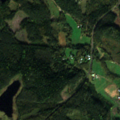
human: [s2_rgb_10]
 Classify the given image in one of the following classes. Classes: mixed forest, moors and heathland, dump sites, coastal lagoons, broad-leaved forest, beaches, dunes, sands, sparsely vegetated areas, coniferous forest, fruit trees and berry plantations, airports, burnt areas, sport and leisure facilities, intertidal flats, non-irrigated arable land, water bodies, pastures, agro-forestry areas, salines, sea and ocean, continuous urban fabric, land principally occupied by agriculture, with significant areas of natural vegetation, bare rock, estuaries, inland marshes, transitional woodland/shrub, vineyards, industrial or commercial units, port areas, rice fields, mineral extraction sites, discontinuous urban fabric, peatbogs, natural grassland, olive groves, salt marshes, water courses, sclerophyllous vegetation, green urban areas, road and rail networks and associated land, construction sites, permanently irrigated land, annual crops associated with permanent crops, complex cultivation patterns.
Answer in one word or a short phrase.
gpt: land principally occupied by agriculture, with significant areas of natural vegetation, coniferous forest, transitional woodland/shrub, water bodies